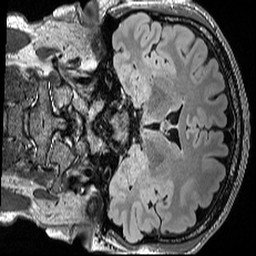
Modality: FLAIR
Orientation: coronal
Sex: male